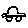
Label: car